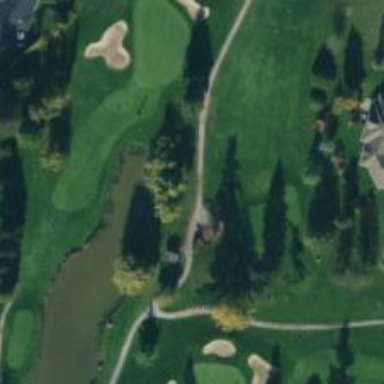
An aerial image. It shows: Golf cartpath that is also road path.